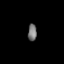
Tissue: prostate
Cell type: T cells
Senescence score: 0.7173
Nuclear area (px): 148
Mean DAPI intensity: 114.236